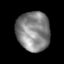
Tissue: lung
Cell type: Epithelial cells
Senescence score: 0.1878
Nuclear area (px): 1281
Mean DAPI intensity: 132.534